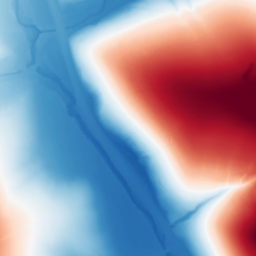
Category: trend_removal
Decomposition family: polynomial
Decomposition parameters: degree: 2
Upsampling method: sinc_blackman
Upsampling parameters: scale: 4
kernel_size: 16
Upsampling scale: 4